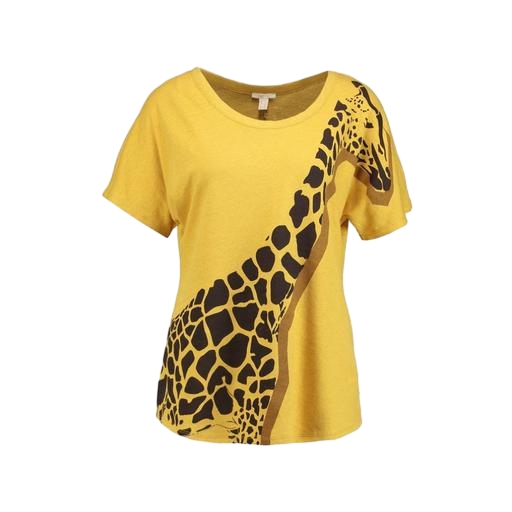
giraffe themed design, yellow graphic tee, printed t-shirt, white background